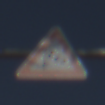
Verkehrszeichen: SeitenwindVonLinks
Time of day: Midday
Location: Outdoor (Nature)
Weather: PartlyCloudy
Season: NotSpecified
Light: Natural